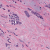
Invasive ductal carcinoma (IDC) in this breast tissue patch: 1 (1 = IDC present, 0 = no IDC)